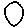
Label: circle